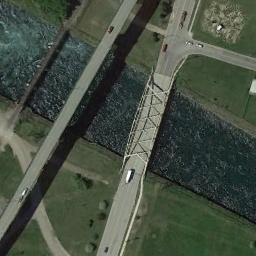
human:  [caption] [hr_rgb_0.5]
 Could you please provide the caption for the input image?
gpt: Three bridges are over the river next to the grass .

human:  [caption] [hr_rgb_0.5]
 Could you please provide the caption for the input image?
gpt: Three bridges is built on a blue river and the river crosses the lawn .

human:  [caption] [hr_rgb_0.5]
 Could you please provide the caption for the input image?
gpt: Three bridges of different widths connect the green areas on both sides of the blue river .

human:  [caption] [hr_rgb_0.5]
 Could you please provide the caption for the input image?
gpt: Most of the area the bridge crosses is forest .

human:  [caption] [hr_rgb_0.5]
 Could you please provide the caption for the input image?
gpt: There are many cars on the bridges .